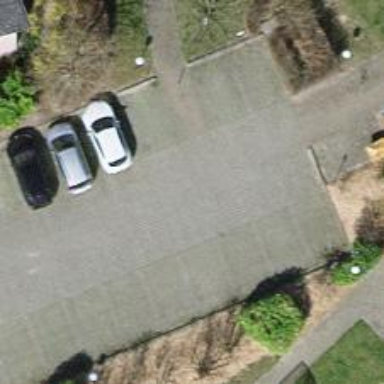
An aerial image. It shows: Driveway made of paving stones.